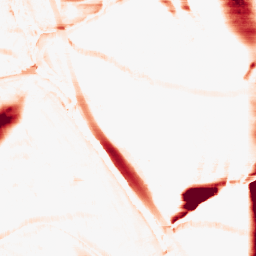
Category: morphological
Decomposition family: morphological_rect
Decomposition parameters: operation: opening
width: 50
height: 10
Upsampling method: cubic_catmull_rom
Upsampling parameters: scale: 2
Upsampling scale: 2